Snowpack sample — Buffalo Mountain, Silverthorne, Colorado, USA (2/22/26, 2:02 PM MST)
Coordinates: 39.622, -106.113
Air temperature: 33 °F
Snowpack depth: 63 cm
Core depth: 50 cm
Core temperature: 28.4 °F
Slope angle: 11°, slope face: 116°
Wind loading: low
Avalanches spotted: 0
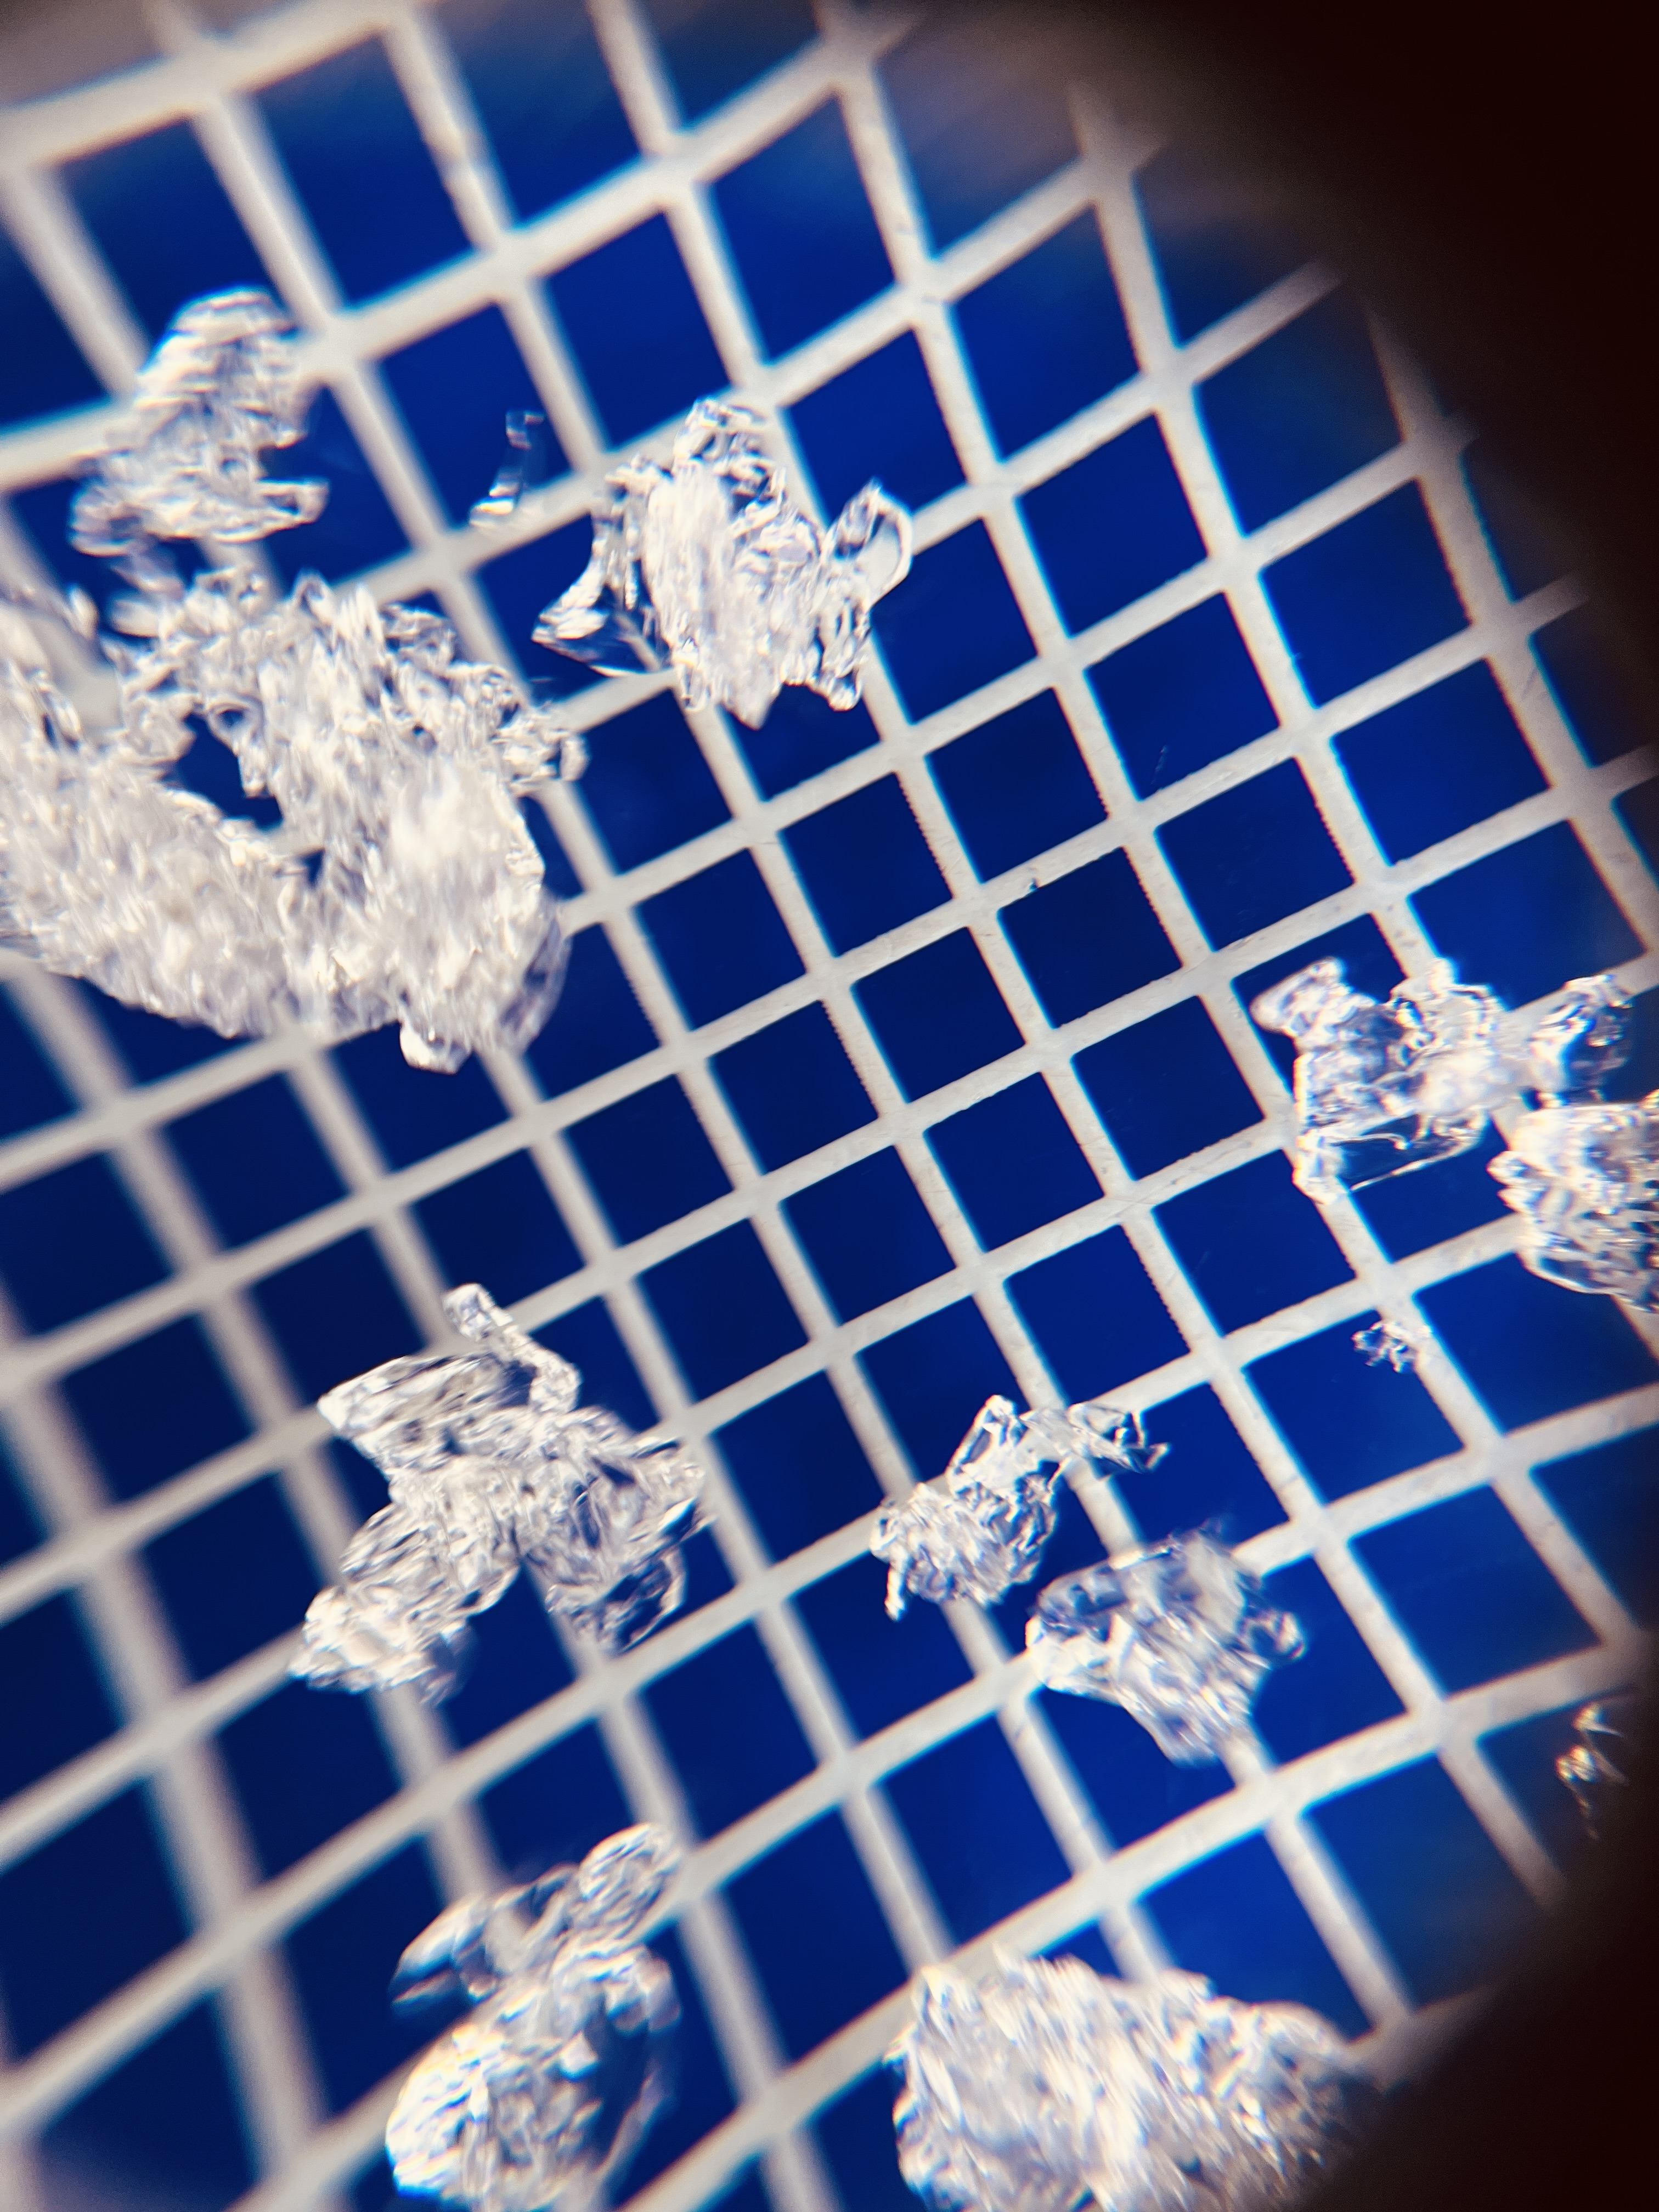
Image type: magnified_profile
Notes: In a firebreak similar to site 1, minimal wind loading with no spotted avalanches (not many faces in view though)